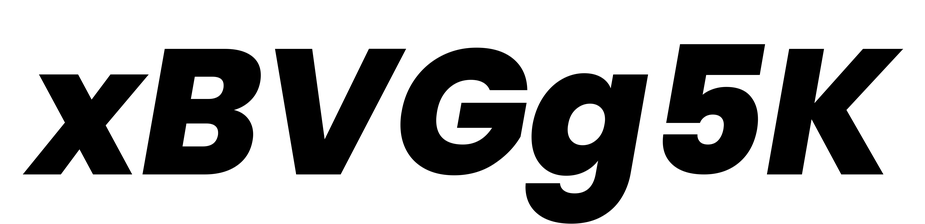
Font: Poppins-ExtraBoldItalic